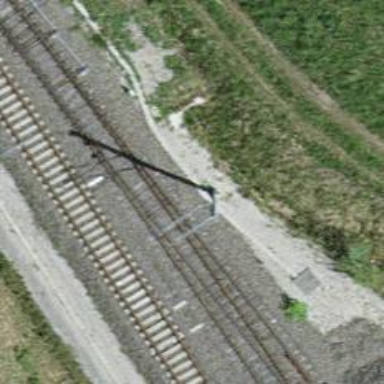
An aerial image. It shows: Catenary mast for power lines.